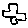
Label: car